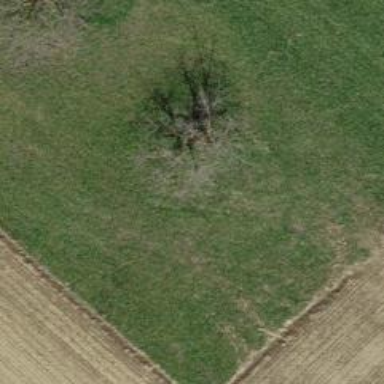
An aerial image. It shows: Mixed deciduous tree with variety of leaves.